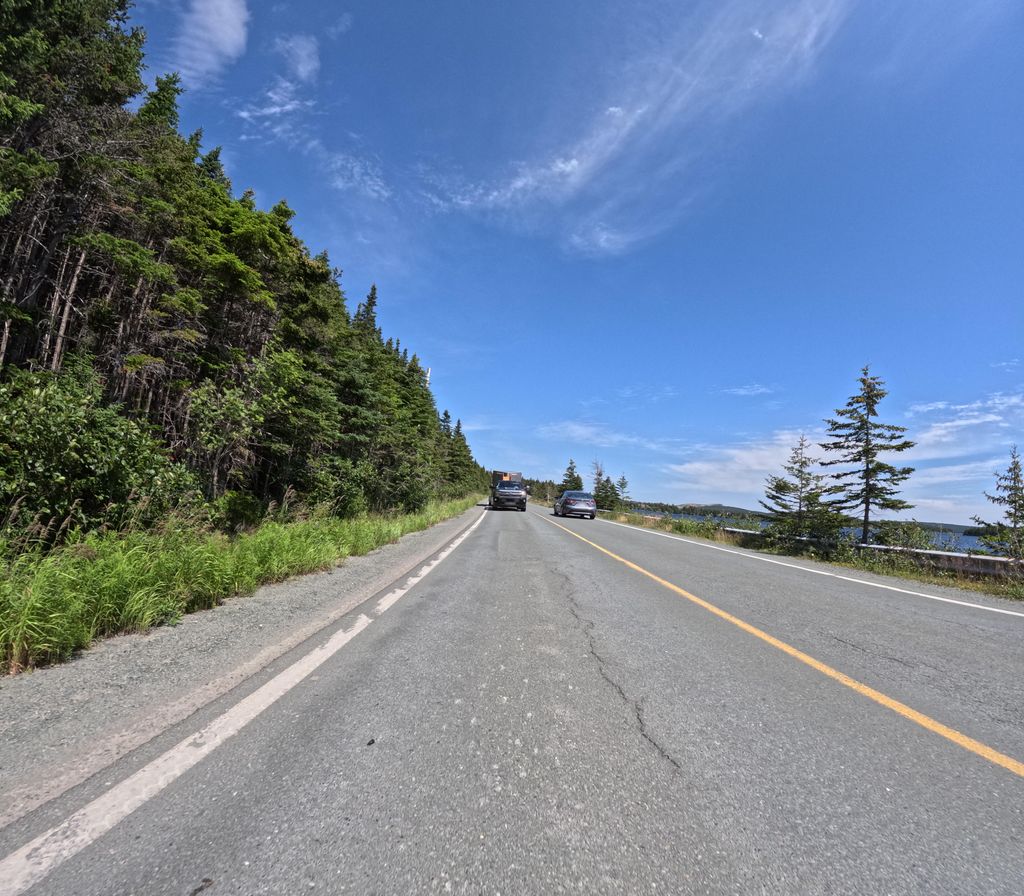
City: st_johns